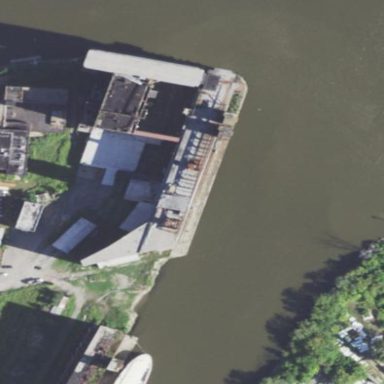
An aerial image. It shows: Industrial building with historic significance.